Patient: sex M, age 48
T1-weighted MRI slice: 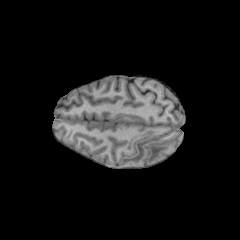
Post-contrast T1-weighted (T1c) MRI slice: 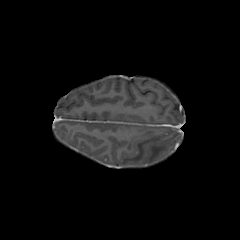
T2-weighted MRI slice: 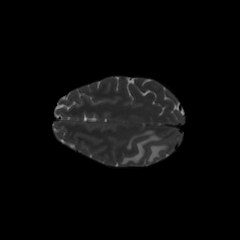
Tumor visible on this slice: yes
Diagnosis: Glioblastoma, IDH-wildtype
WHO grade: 4